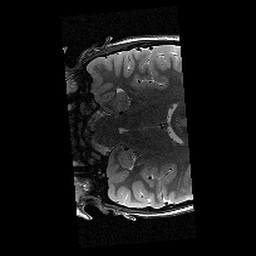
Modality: T2w
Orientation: coronal
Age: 12
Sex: female
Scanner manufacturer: siemens
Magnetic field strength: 3 T
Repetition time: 9.23 s
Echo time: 0.067 s